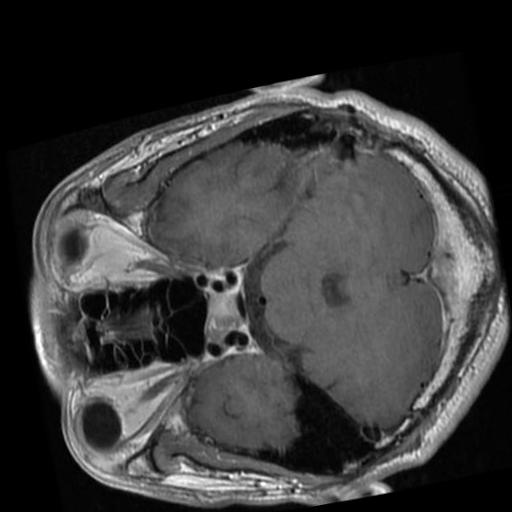
Label: brain_tumor